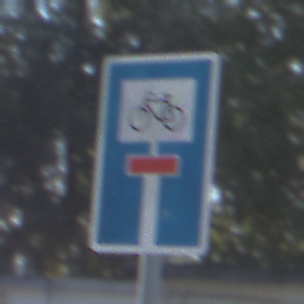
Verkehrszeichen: SackgasseRadverkehrDurchlaessig
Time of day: MorningAfternoon
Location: Outdoor (Suburban)
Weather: PartlyCloudy
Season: NotSpecified
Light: Natural